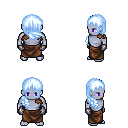
a pixel art fantasy rpg character, male body template, dark elf, purple skin, leather shoulder armor, robe skirt, white cyan right-swept hairstyle, metal gloves, four views (front, back, left, right), 2x2 character sprite sheet, small pixel art, hard edges, no anti-aliasing